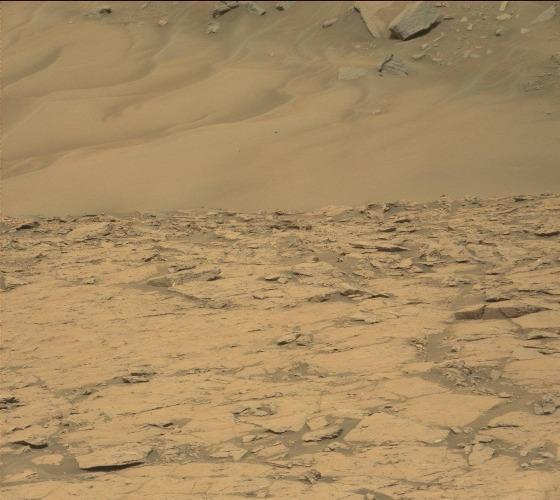
Terrain classes present: Bedrock, Gravel / Sand / Soil, Rock, Shadow